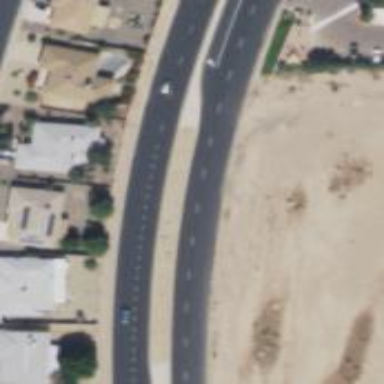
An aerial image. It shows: Secondary road with asphalt surface.